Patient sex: M
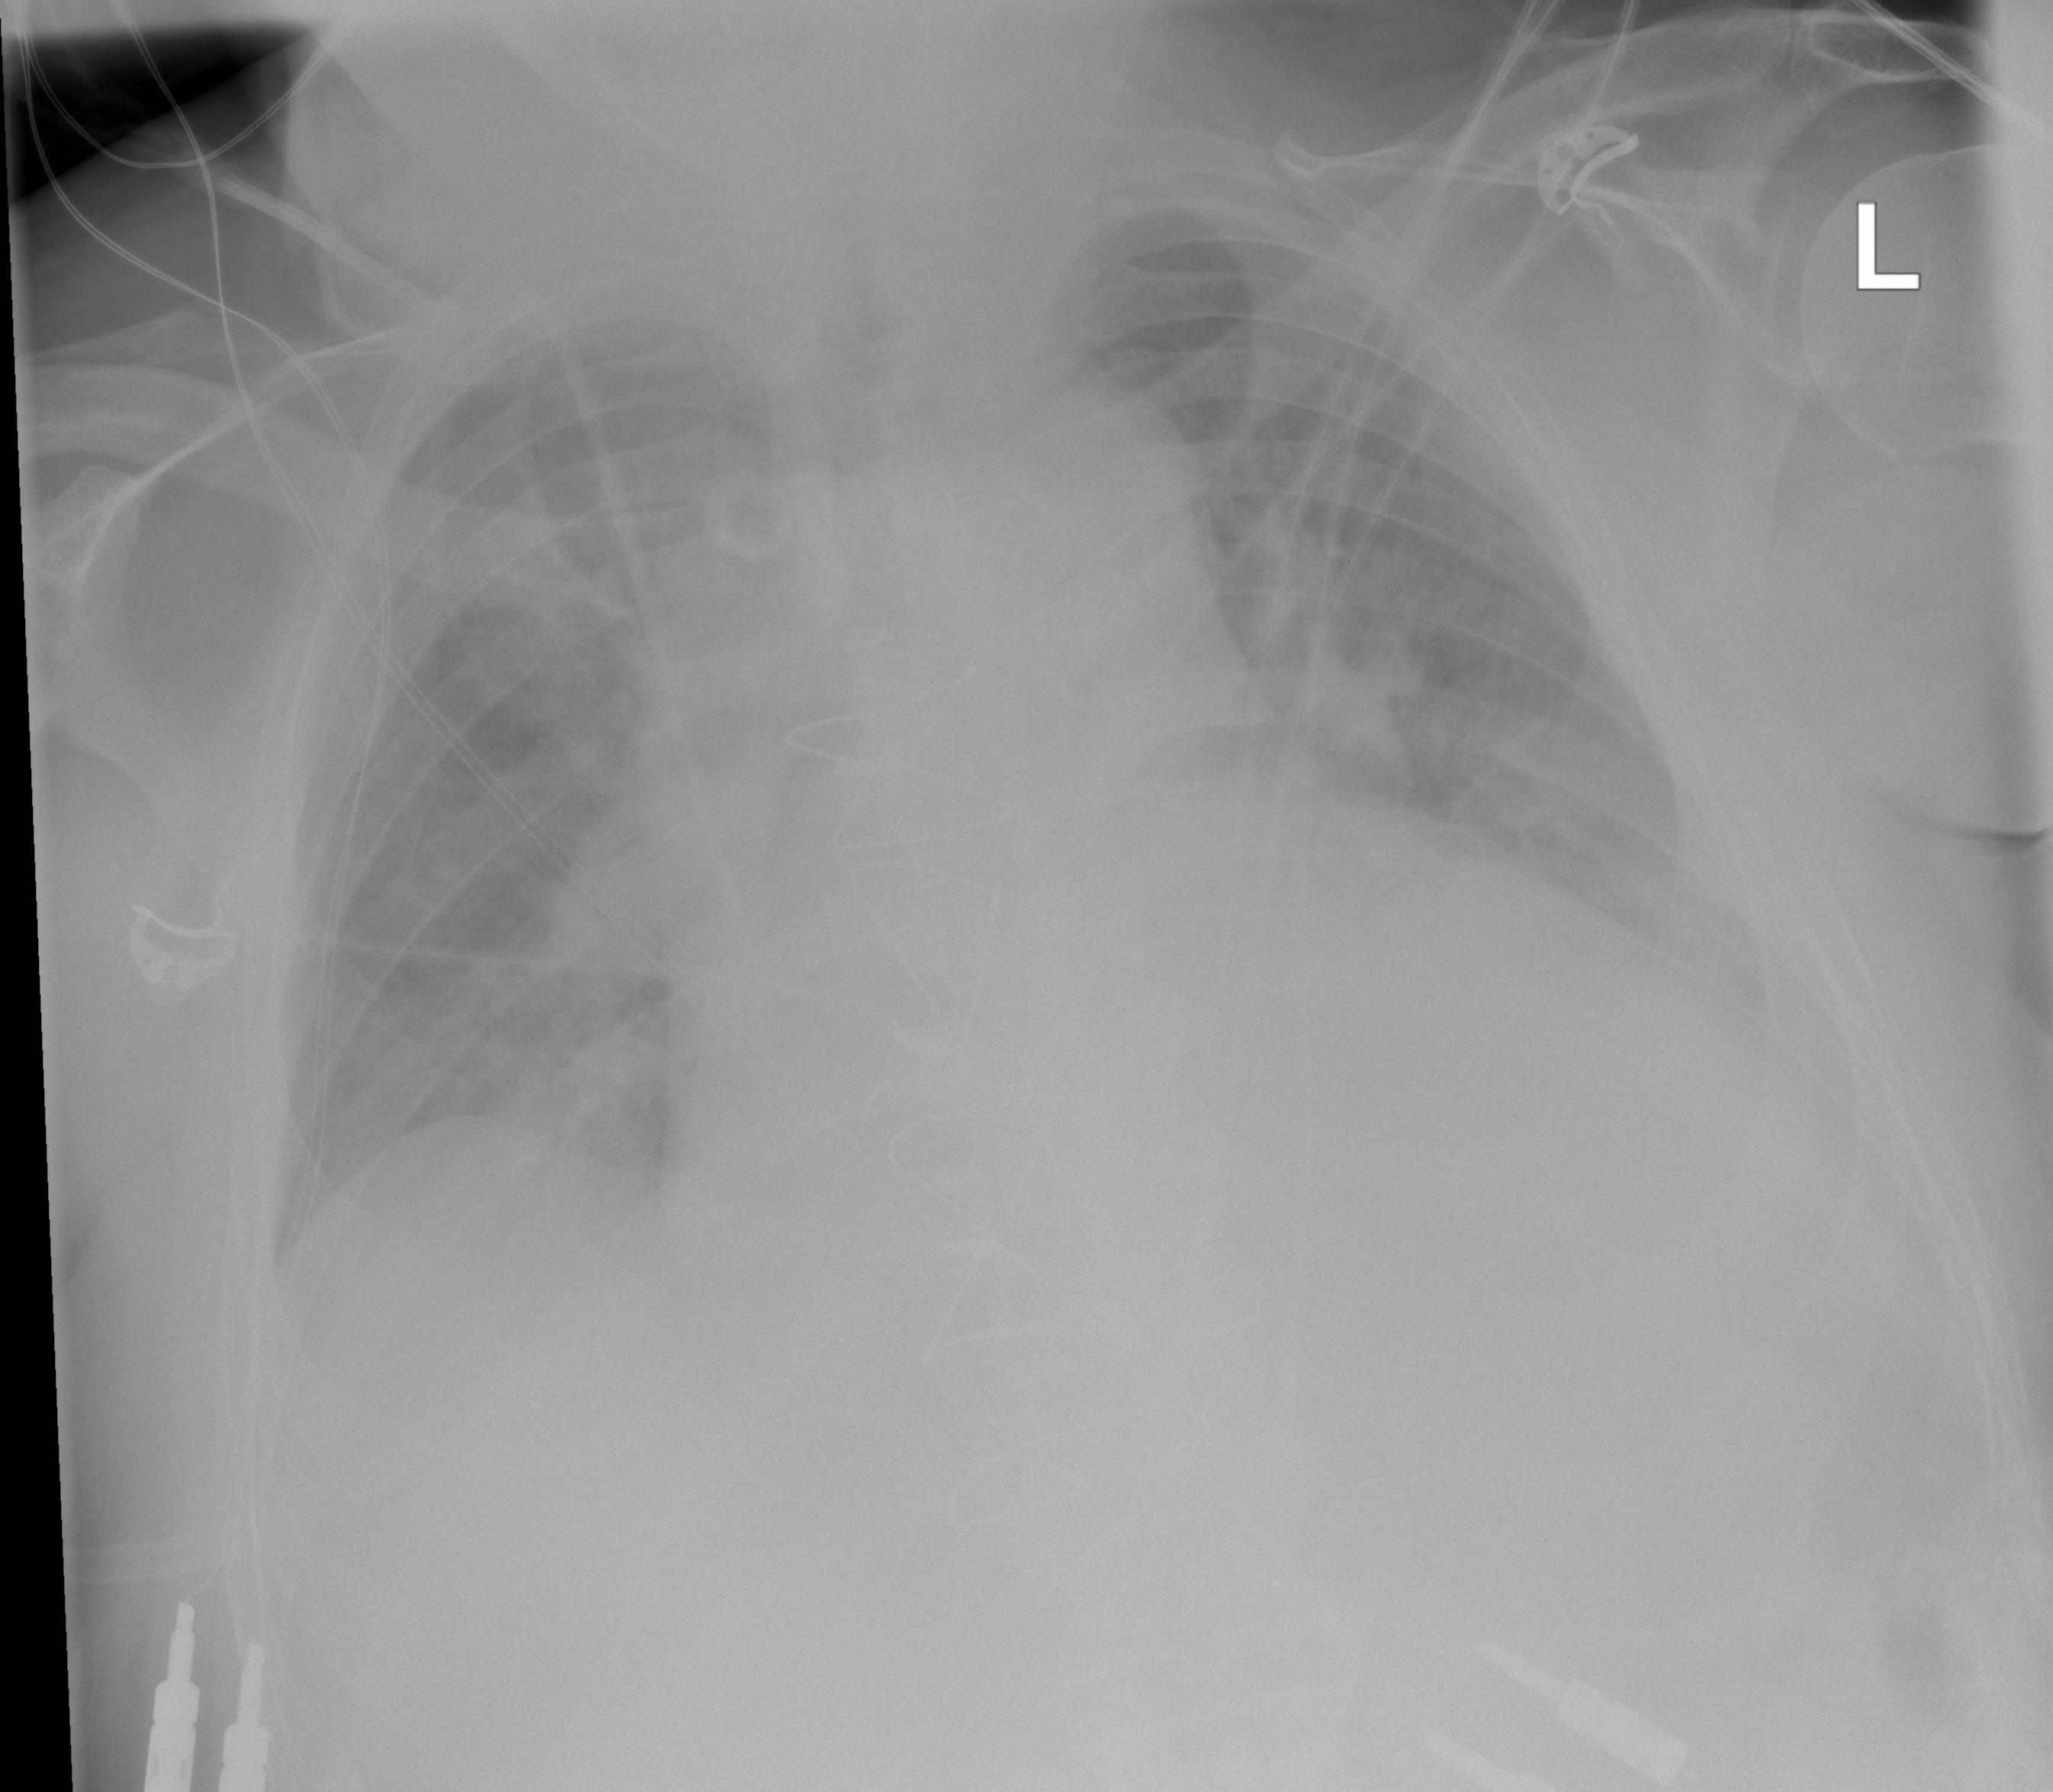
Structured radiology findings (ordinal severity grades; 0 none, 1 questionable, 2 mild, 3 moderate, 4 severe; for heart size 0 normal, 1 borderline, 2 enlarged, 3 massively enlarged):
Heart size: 3
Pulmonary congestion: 3
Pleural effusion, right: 0
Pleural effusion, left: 2
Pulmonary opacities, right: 2
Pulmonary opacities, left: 2
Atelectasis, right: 2
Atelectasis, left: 3